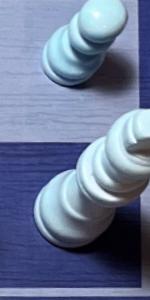
Label: King_White